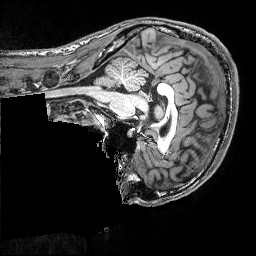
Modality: T1w
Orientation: sagittal
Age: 22
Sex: male